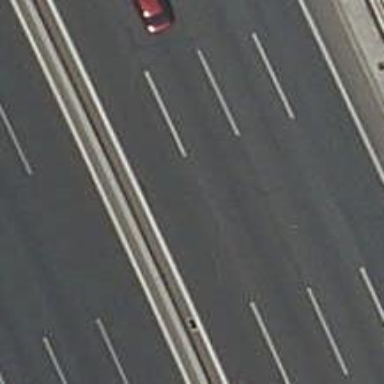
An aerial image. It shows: Motorway.